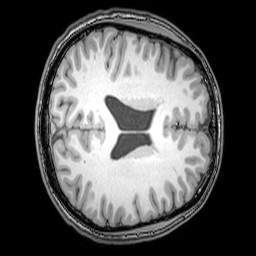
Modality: T1w
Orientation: axial
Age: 25
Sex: male
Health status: healthy
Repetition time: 0.081 s
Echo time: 0.037 s